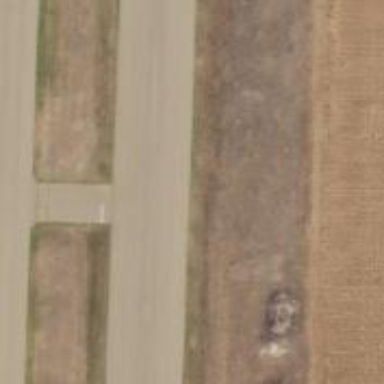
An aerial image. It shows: Runway surface made of asphalt at airport.